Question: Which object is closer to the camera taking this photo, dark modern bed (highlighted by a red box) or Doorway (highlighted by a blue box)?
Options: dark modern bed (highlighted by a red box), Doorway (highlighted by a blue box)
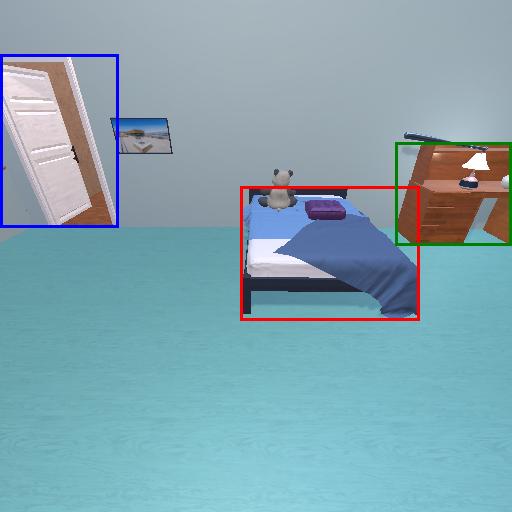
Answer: dark modern bed (highlighted by a red box)